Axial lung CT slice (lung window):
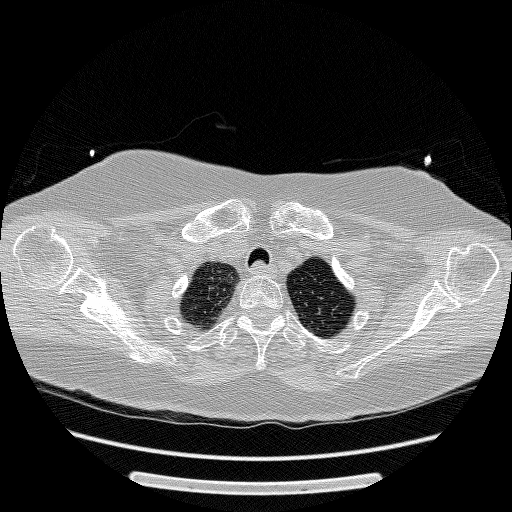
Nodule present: no